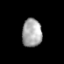
Tissue: prostate
Cell type: NK cells
Senescence score: 0.3543
Nuclear area (px): 550
Mean DAPI intensity: 166.362